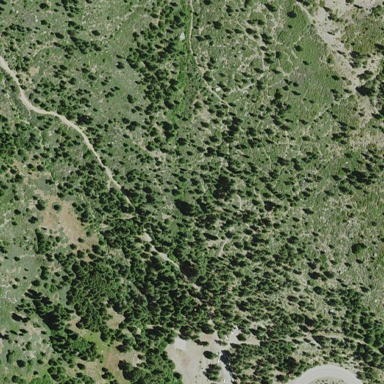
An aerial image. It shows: Evergreen needle-leaved forest.